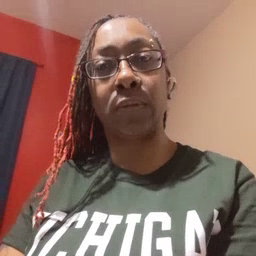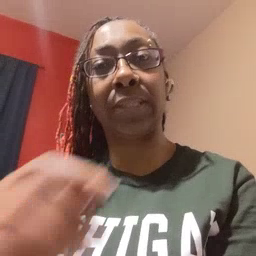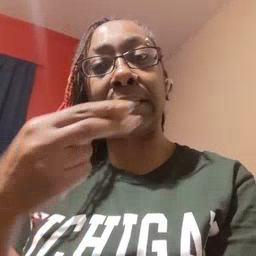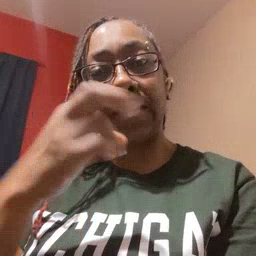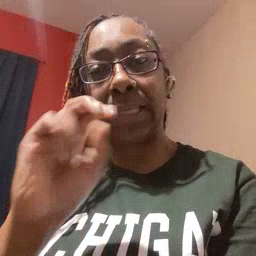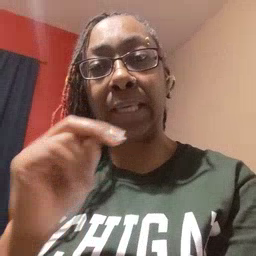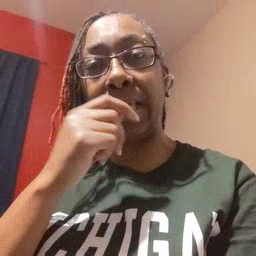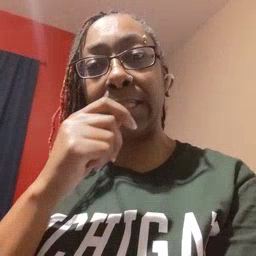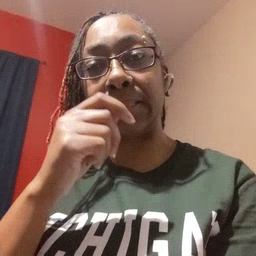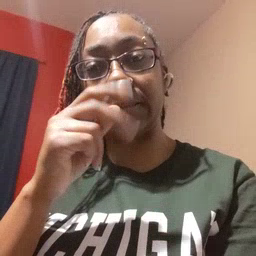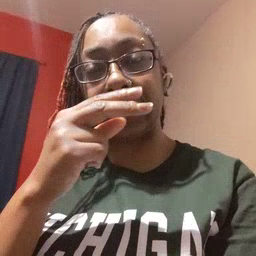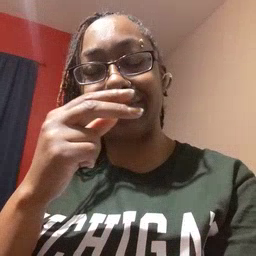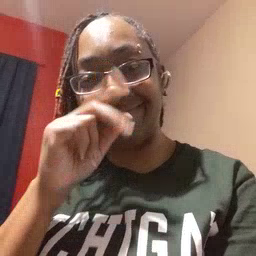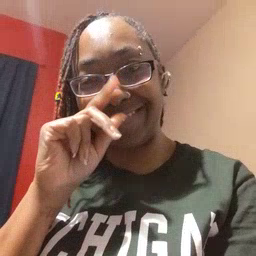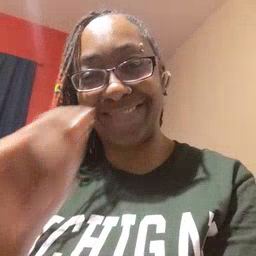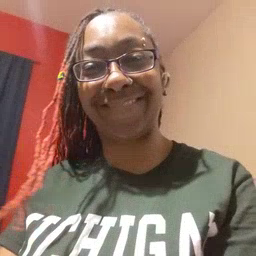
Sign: hen